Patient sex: M
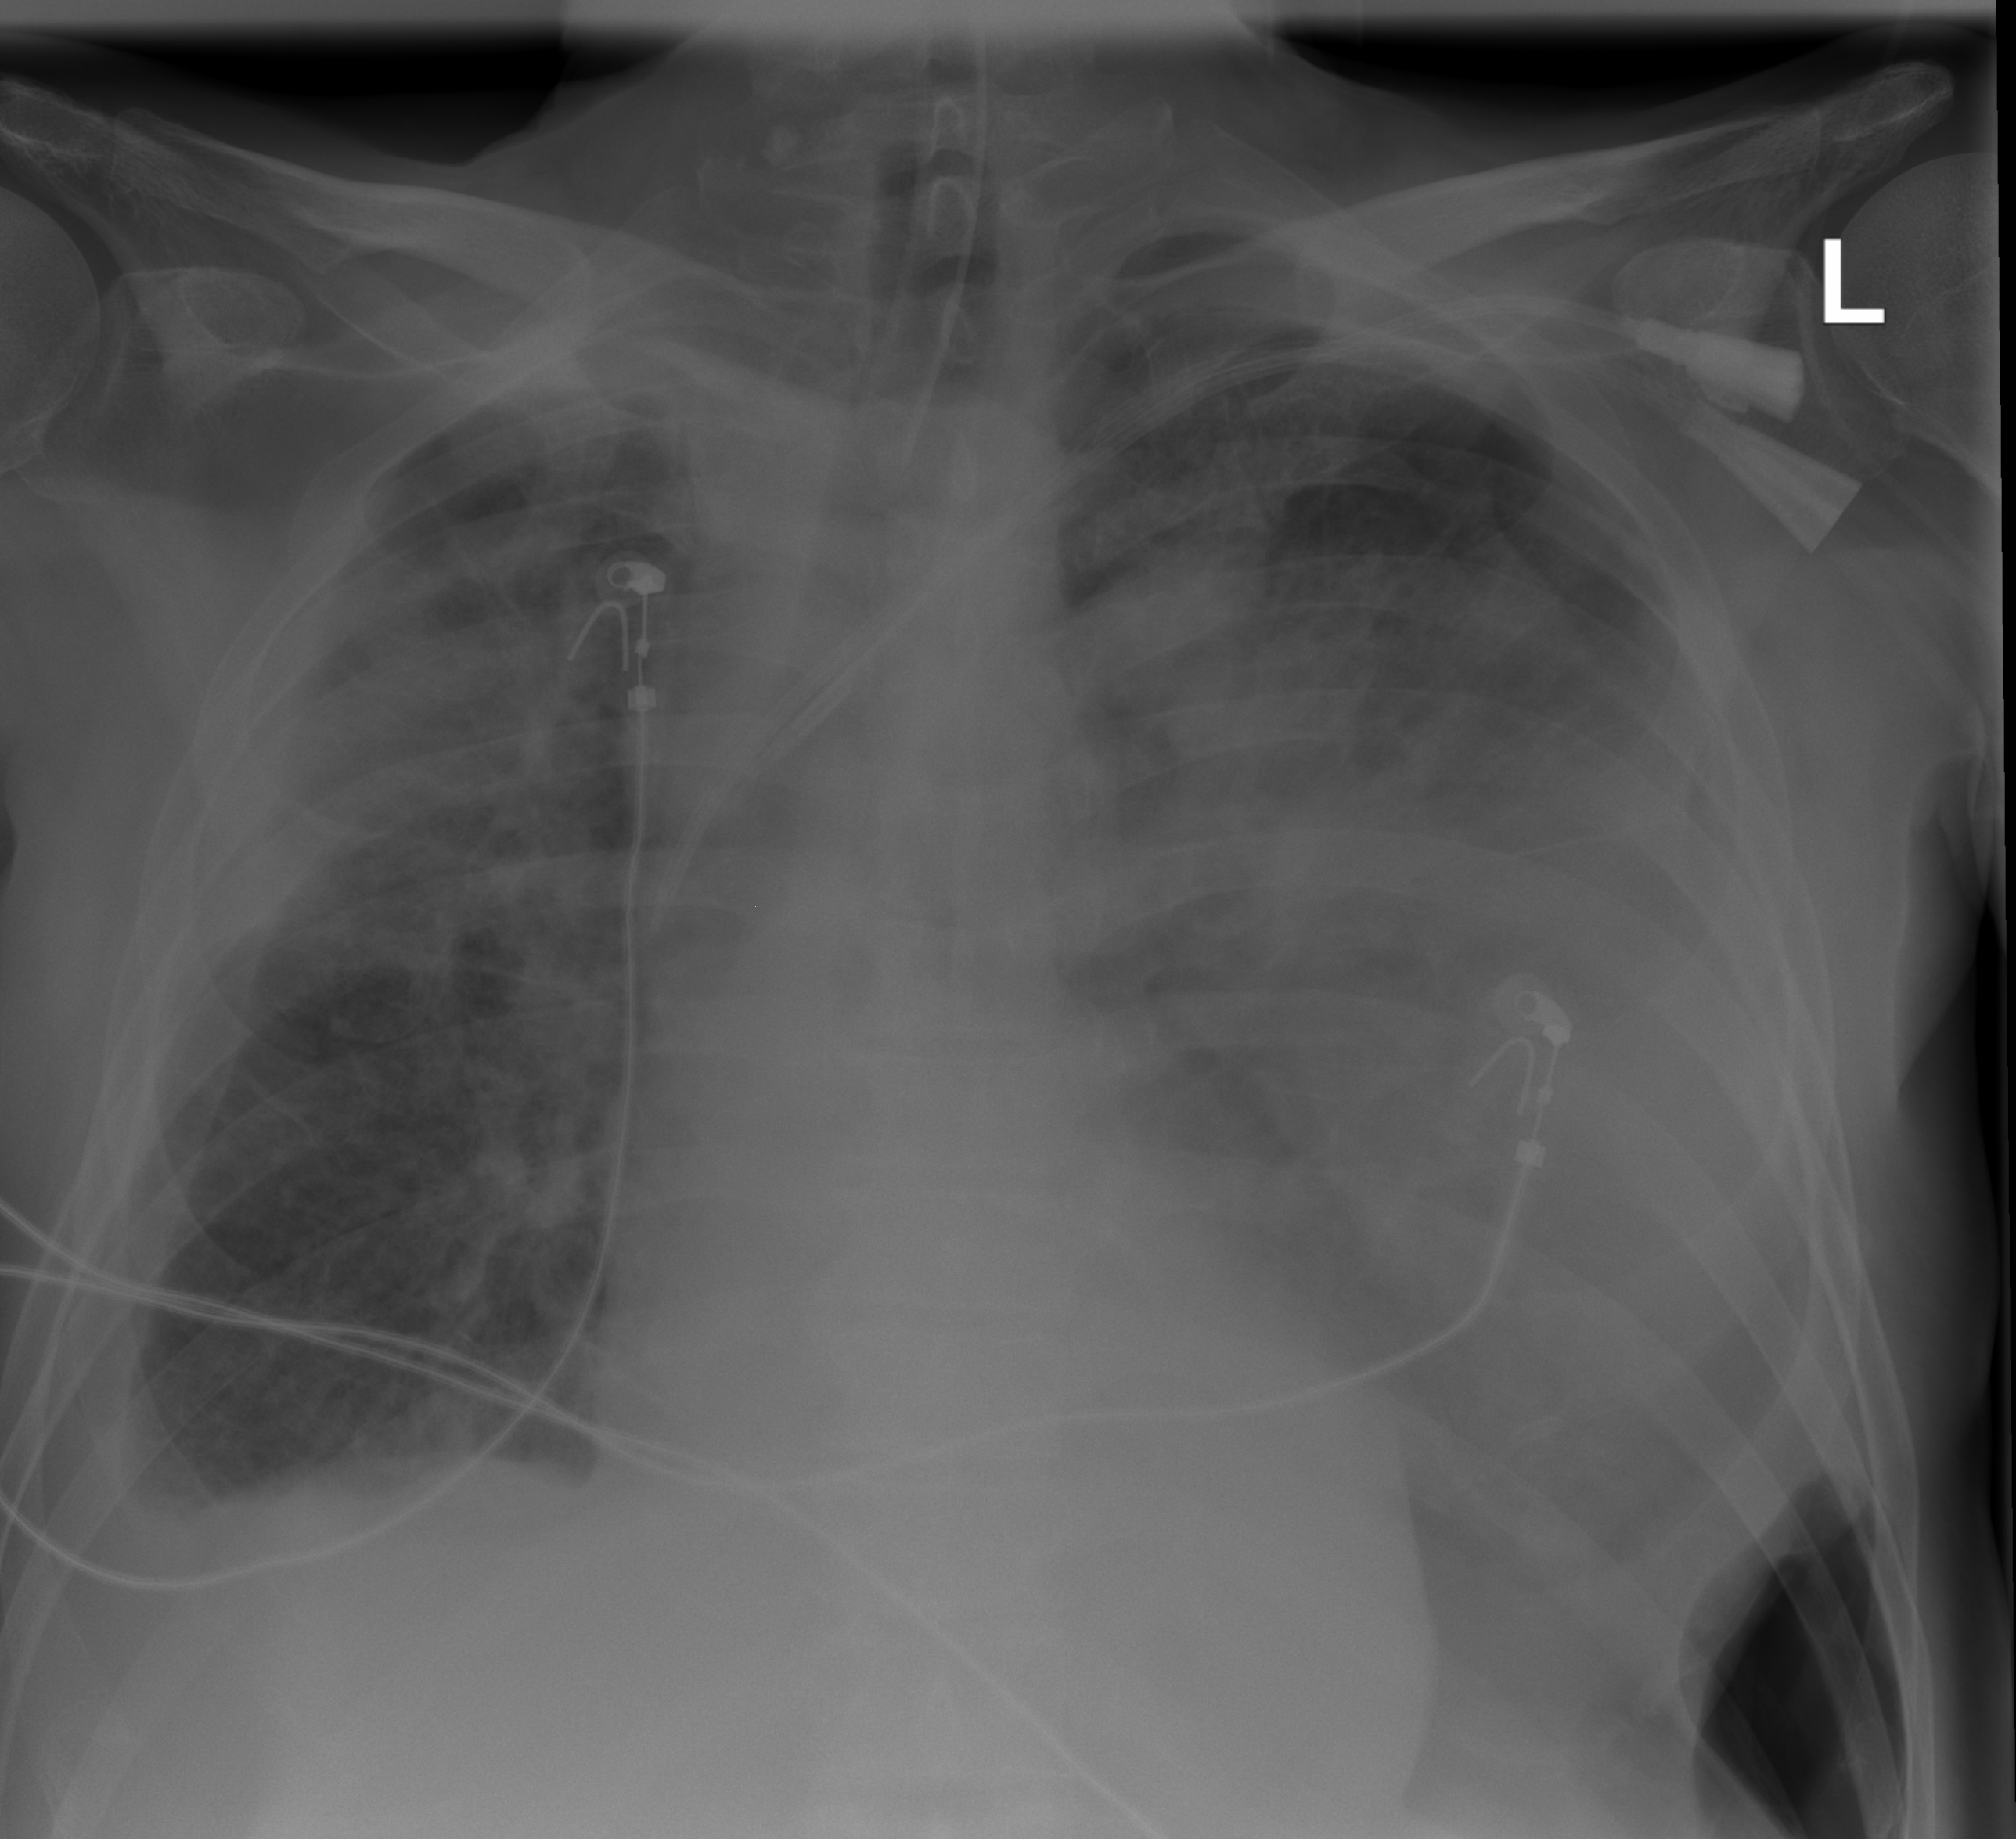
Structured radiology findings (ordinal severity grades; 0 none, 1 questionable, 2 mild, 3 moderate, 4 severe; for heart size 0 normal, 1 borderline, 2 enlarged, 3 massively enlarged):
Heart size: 0
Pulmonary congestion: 2
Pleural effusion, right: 2
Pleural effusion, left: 4
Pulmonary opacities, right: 3
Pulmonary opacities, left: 0
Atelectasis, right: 2
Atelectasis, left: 3